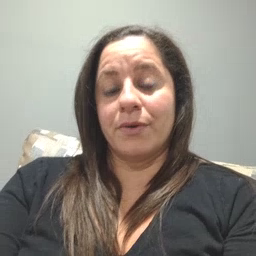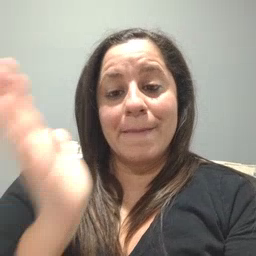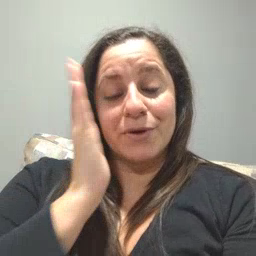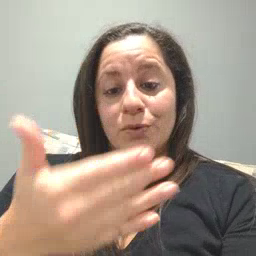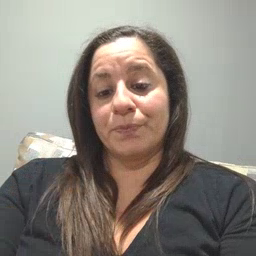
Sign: bedroom